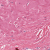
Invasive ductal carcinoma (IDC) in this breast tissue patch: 0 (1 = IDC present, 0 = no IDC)